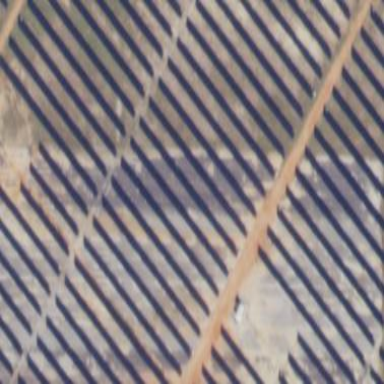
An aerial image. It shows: Solar power generator utilizing photovoltaic technology with solar photovoltaic panels.